Question: I'm new to design and I need to place the two imgs beside each other, with some space between.
This is what currently my site looks: Dont worry about the cut off, it is suppose to be like that. I need to prepare this to allow me to later on add responsive elements on to it so I cannot use absolute positions or anything that will lock the image into place.

Both Images are the same height at 125 px. When I float both the pictures left or right, the pictures appear 95% cut off at the edges of my webpage. I dont understand why it's being place underneath each other, there seems to be plenty of room for the second image to be on the same level.
Heres what I have so far: "navi" is my container or wrapper... 'mainlogo' and 'slidertop' i used to experiment and currently have no code under each.
'''
<div id="navi">
<div id="mainlogo"><header><a href="#"></a></header></div>
<div id="slidertop"><header id="topad"><a href="#"></a></header></div>
<div style="clear:both"></div>
</div>
#navi{
height: 130px;
}
#mainlogo{
}
#slidertop{
}
'''
This is how Im calling my images:
'''
header{
background: url(../Images/logo1.gif) no-repeat 15% 0px;
border: none;
height: 125px;
top:100px;
}
header#topad{
background: url(../Images/TopAd.gif) no-repeat 80% 0px;
border: none;
height: 125px;
vertical-align: middle;
}
'''
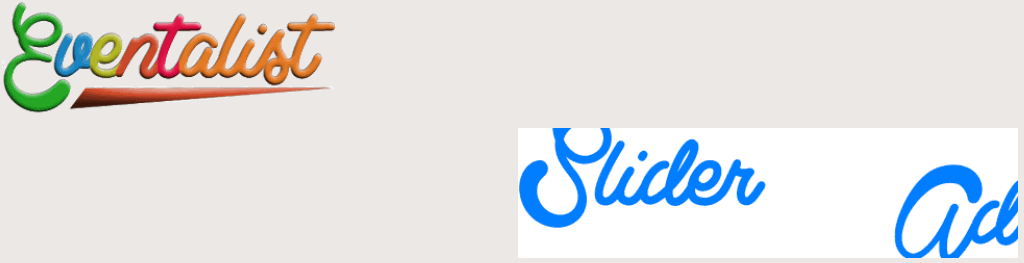
Answer: In the original code you posted, I think the divs are all 100% of the available width, and they will appear on top of each other on the page. You can see this for yourself if you temporarily add a coloured border around each div so you can see where they are.
If you want them side by side, you have to add styles to accomplish this. For example, you could float them and specify the widths:
'''
header { width: 45%; float: left; }
header#topad { float: right;}
'''
E.g.: <URL>